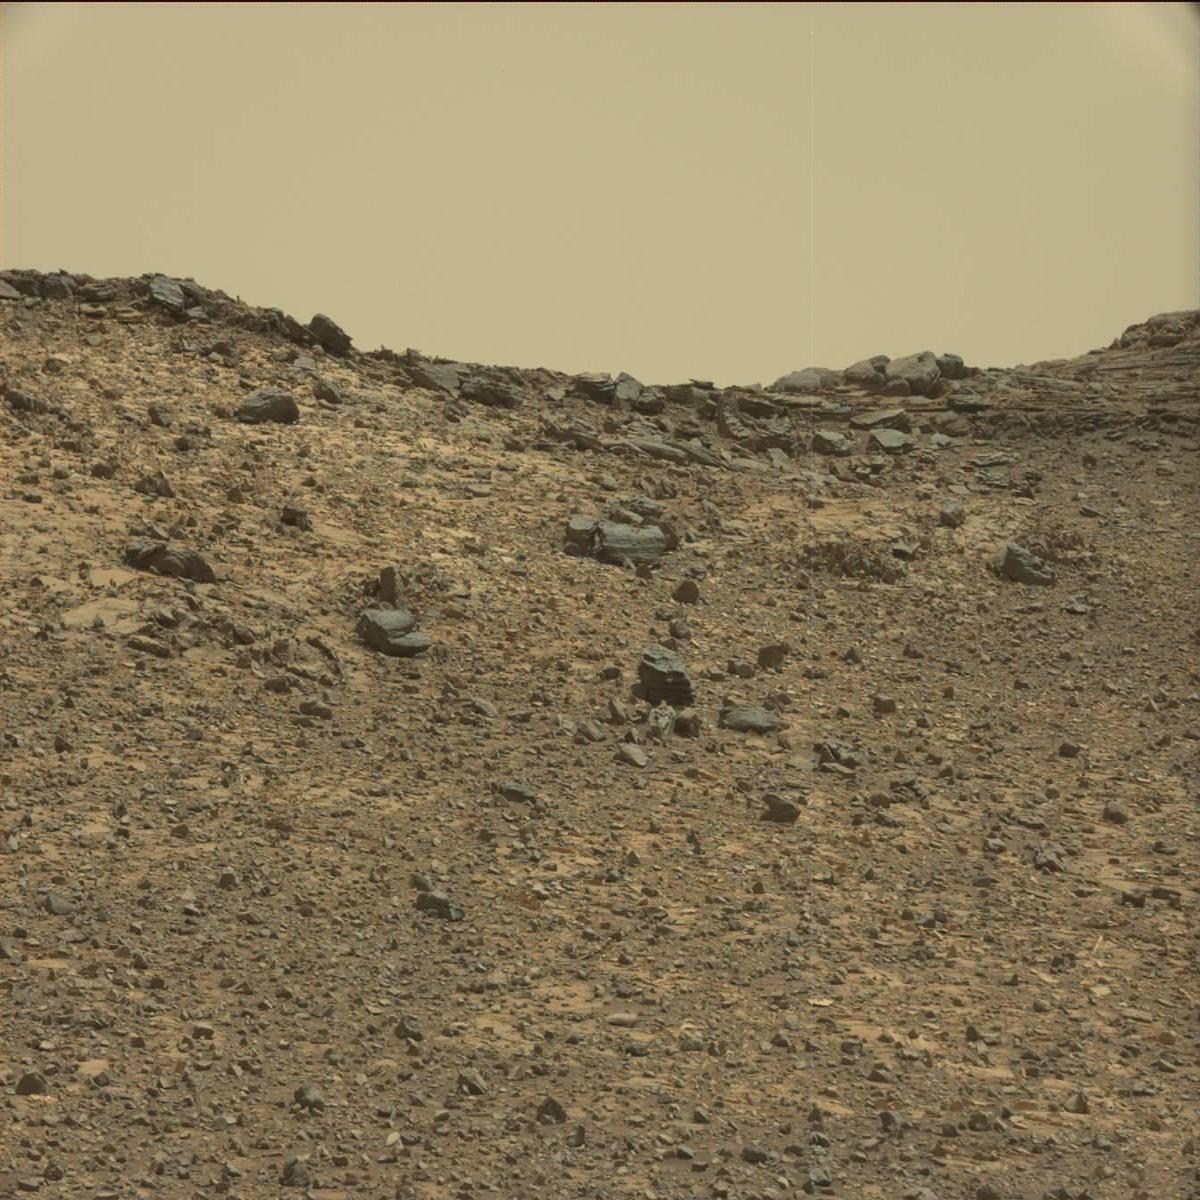
Terrain classes present: Bedrock, Sand / Soil, Sky